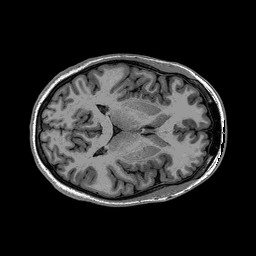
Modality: T1w
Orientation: coronal
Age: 34
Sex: female